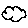
Label: cloud